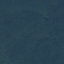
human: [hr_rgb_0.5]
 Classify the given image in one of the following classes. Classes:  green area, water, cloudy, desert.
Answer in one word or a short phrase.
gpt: green area